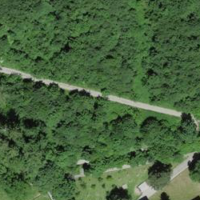
EUNIS habitat code: 44
Species observed at this site:
Lonicera acuminata